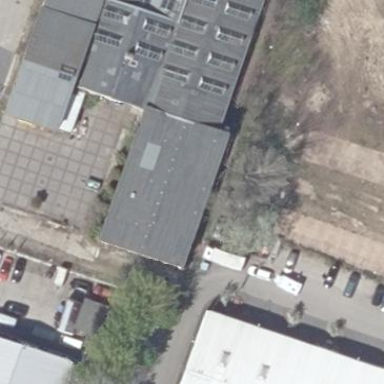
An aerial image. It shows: Office building.